Question: Okay, I'm very much a Windows user myself, so my knowledge of Linux-y type things is a bit limited.
However it was my general understanding that "Load Average" is an indication of how many processed are being run at any given time, on average over the last minute, five minutes and... fifteen minutes?
Anyway, I've been monitoring my server because we had a big opening and lots of people!

I've been watching 'top' and noticed something that seemed contrary to what I thought I knew.
If the load average is at 7, with 4 hyper-threaded processors, shouldn't that means that the CPU is working to about 7/8 capacity?
Why, then was it showing 50.0%id? How can it be idle half the time?
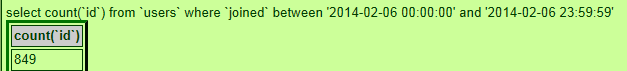
Answer: 'top' shows CPU utilization for running processes while 'load average' shows (since 1993) number of running processes plus number of processes in the uninterruptible state. Processes waiting for work do not consume CPU. As a result 'top' CPU utilization is less that 7/8 * 100%.
Source: <URL>